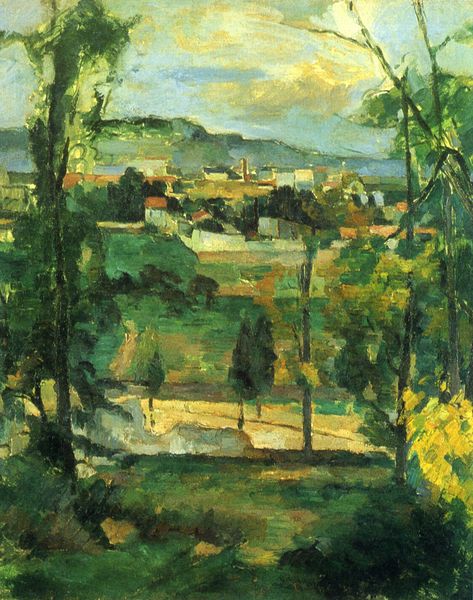
Titel: Dorf hinter den Bäumen, Ile de France
Künstler: Paul Cézanne
Institution: Privatsammlung
Schlagwörter: baum, berg, blau, blätter, dunkel, gemälde, himmel, meer, schatten, wasser, weiß, wolken, bäume, cezanne, gelb, grün, impressionismus, landschaft, ocker, stadt, ufer, äste, braun, frankreich, hell, hintergrund, licht, renoir, blick, dach, gebäude, gras, haus, rot, weg, wiese, wolke, beige, hochformat, malerei, stein, steine, öl, erde, feld, felder, häuser, hügel, natur, stamm, weite, zweige, kirche, pastos, sonne, wiesen, tal, wald, anhöhe, kamin, schornstein, turm, zypressen, aussicht, sommer, ansicht, italien, ort, moderne, abhang, abstrakt, berge, fläche, gebirge, hang, dorf, dächer, mauer, landschaftsmalerei, idylle, ölgemälde, stämme, impressionistisch, pastellfarben, bucht, impression, waldrand, provence, türme, pleinair, mauern, paul cezanne, lichtspiel, grad, hain, hochkant, freilichtmalerei, pinien, mont ventoux, geometrie, klee, flächigkeit, postimpressionismus, pissarro, cesanne, bum, paul, bert, impreddionismus, 1900